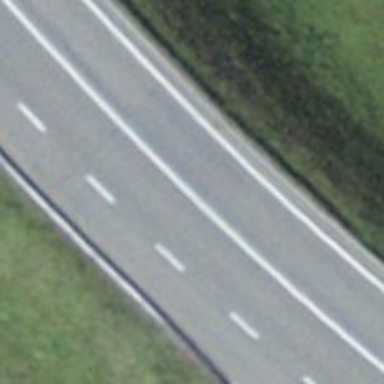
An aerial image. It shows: Asphalt road classified as primary highway. It is designated as motorroad.